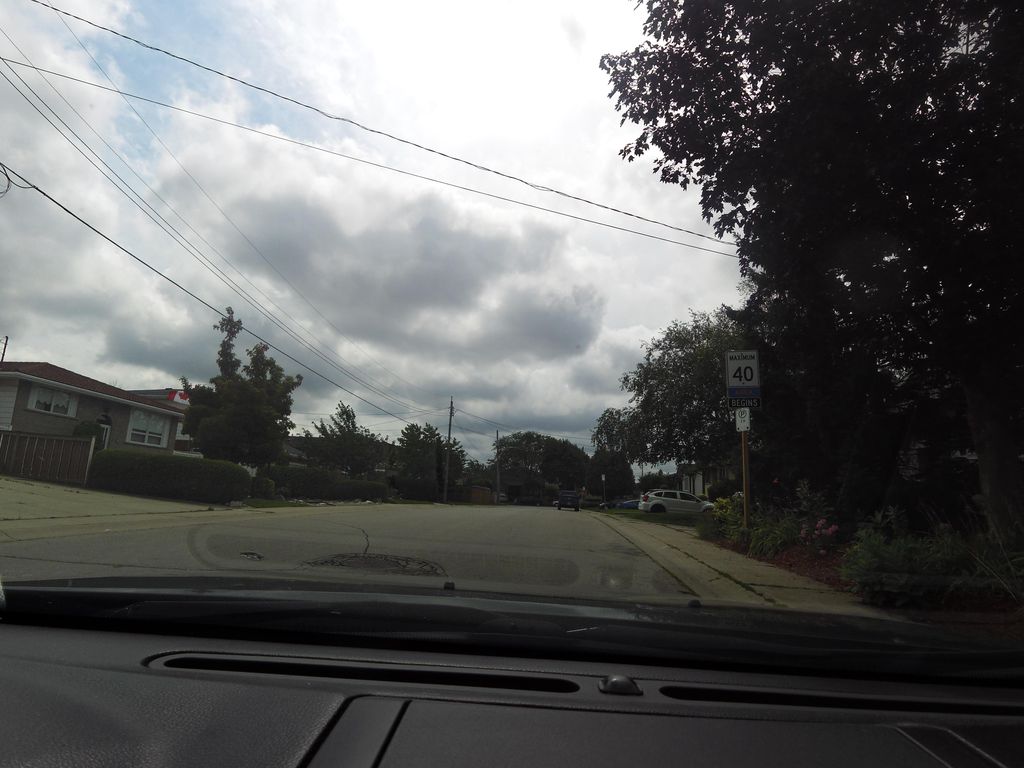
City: hamilton